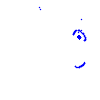
Particle: pion